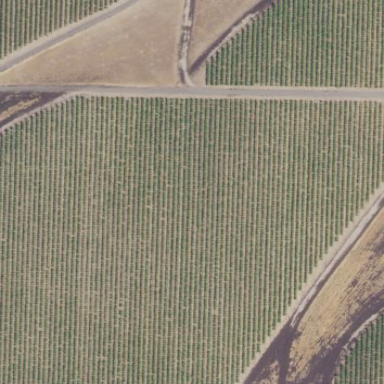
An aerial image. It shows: Vineyard growing grapes.